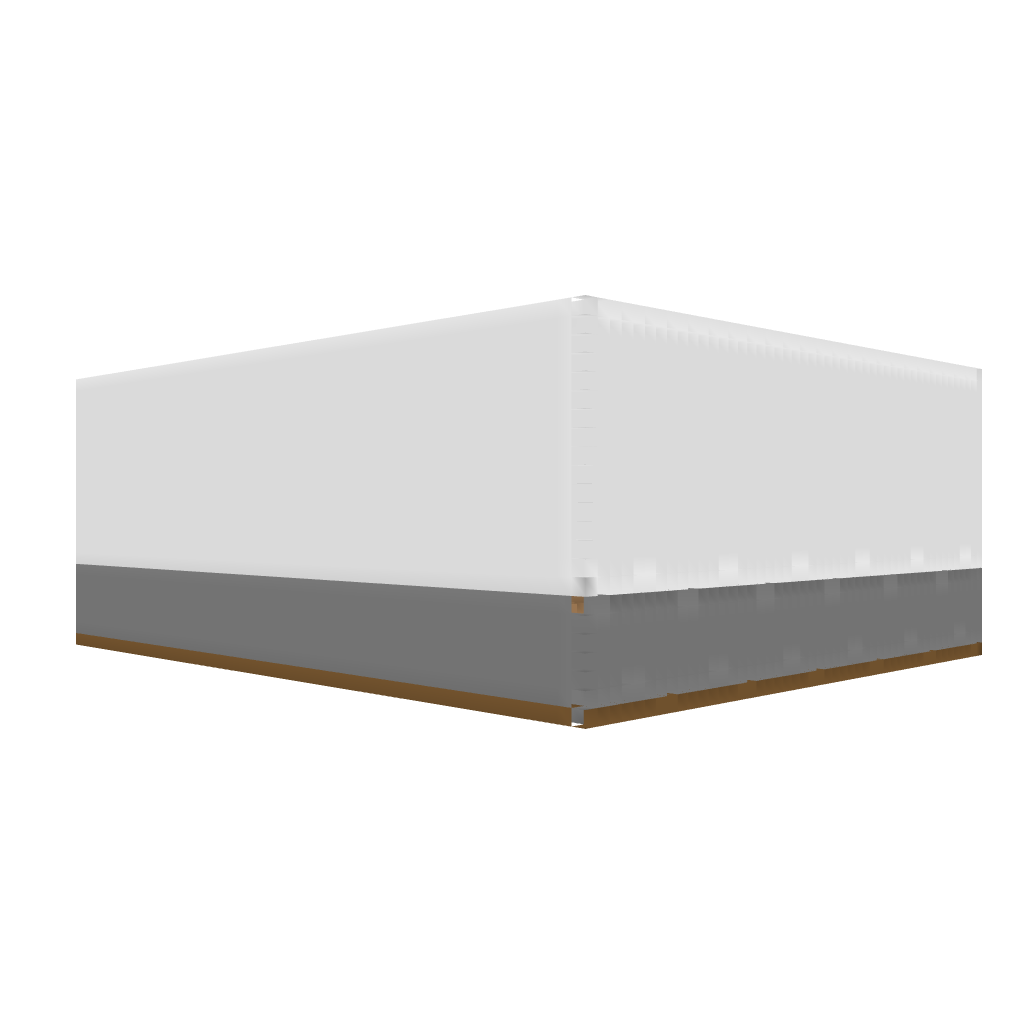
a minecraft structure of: City arena bad low quality